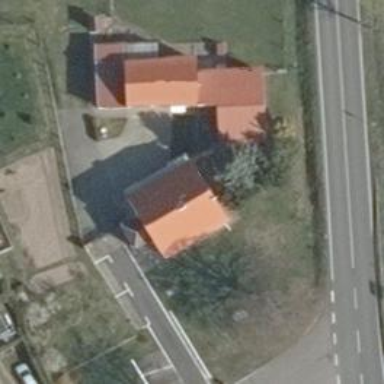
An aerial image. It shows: Simple and straightforward house.